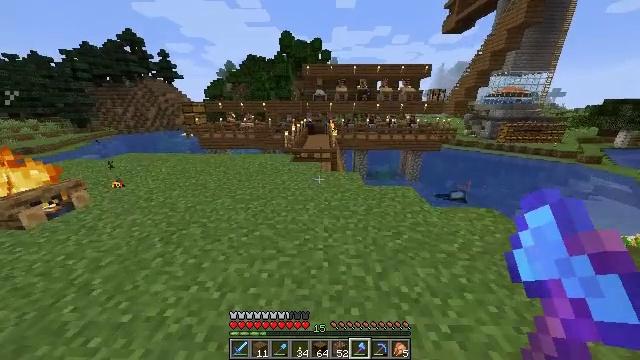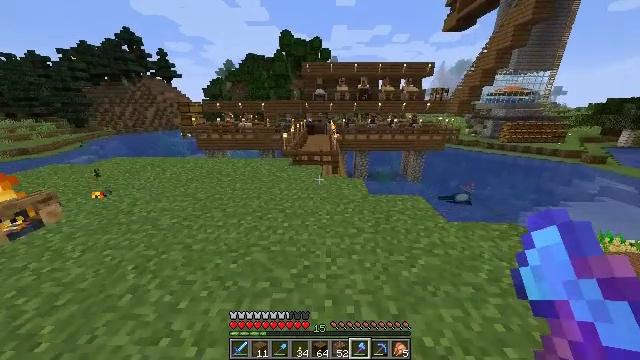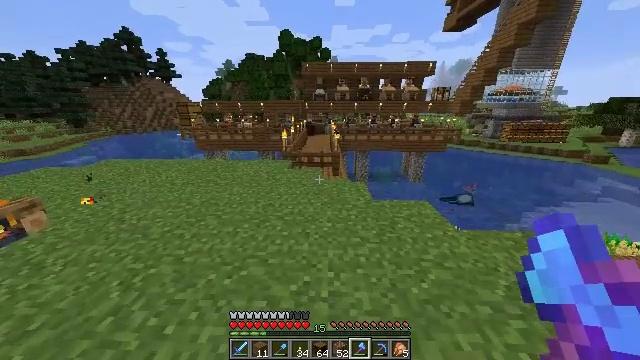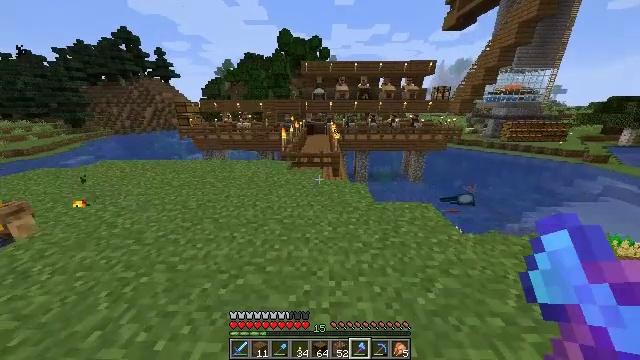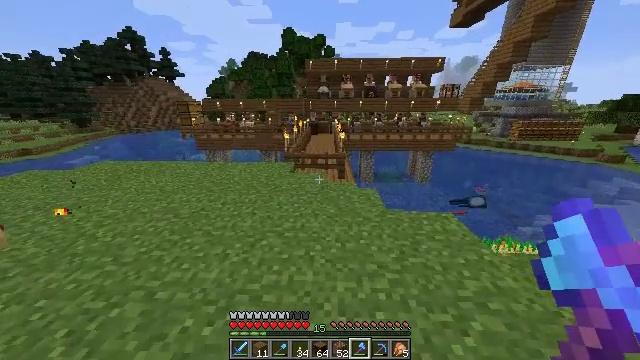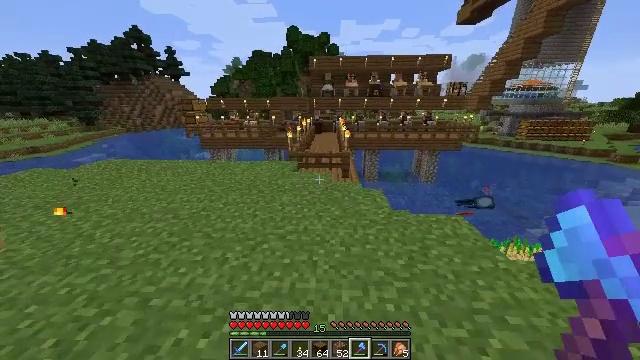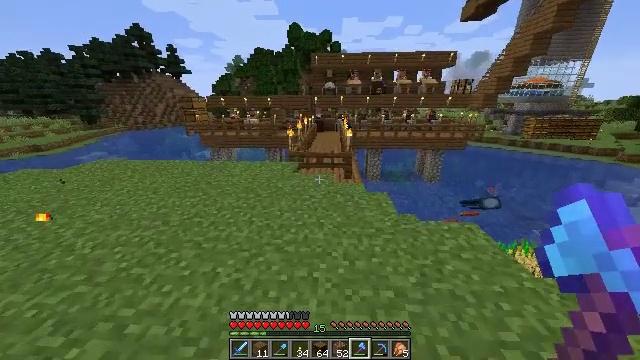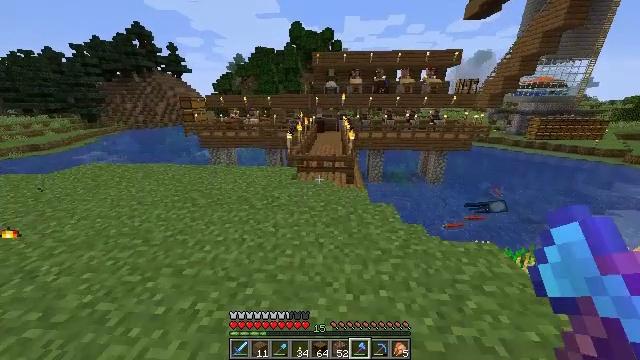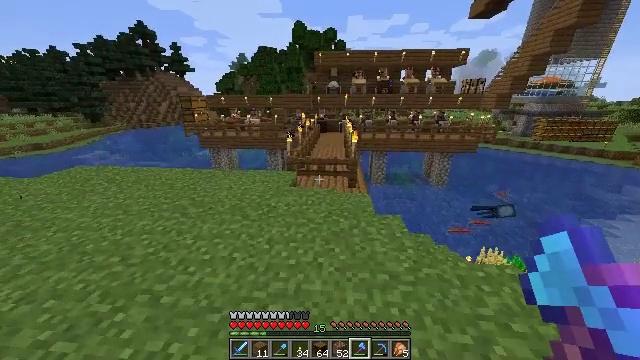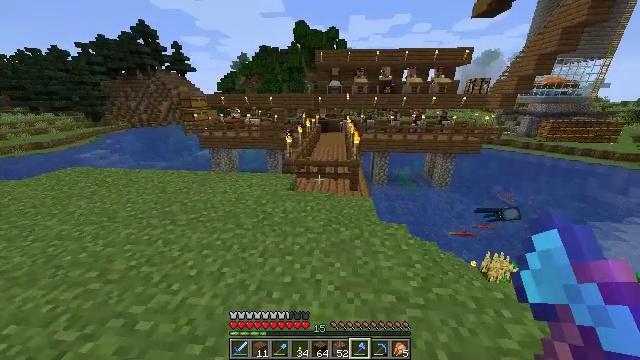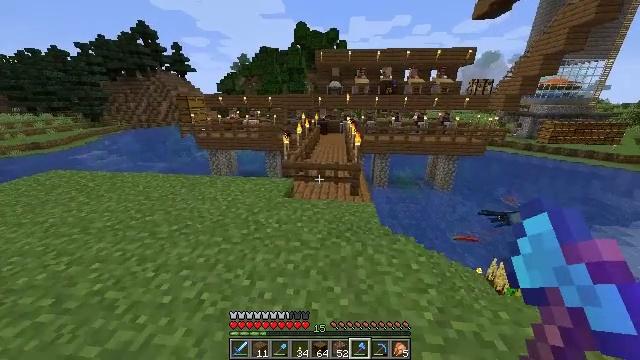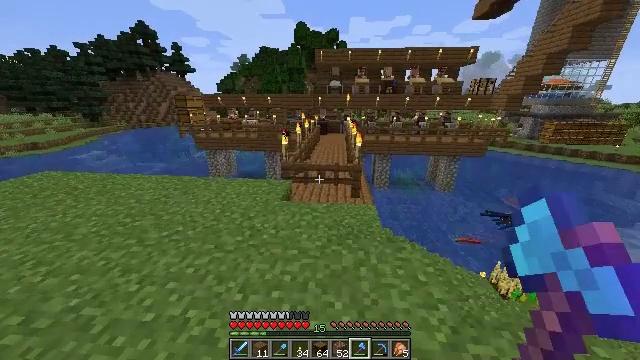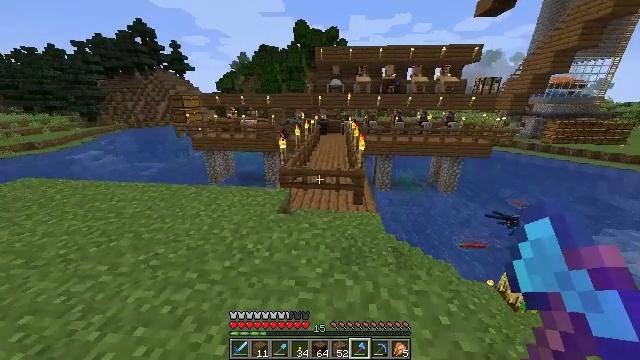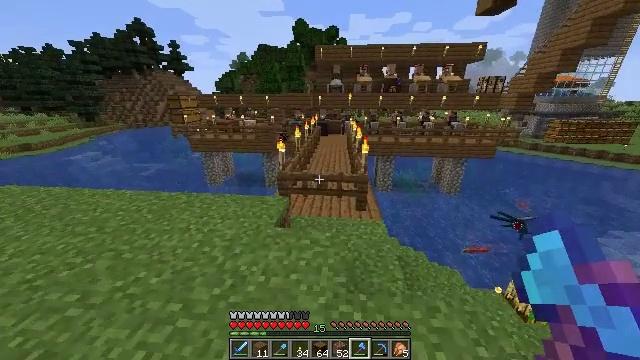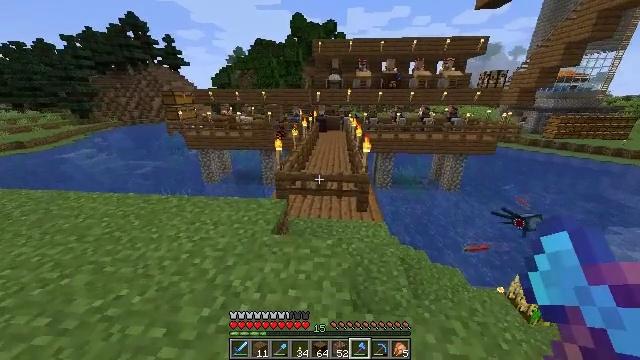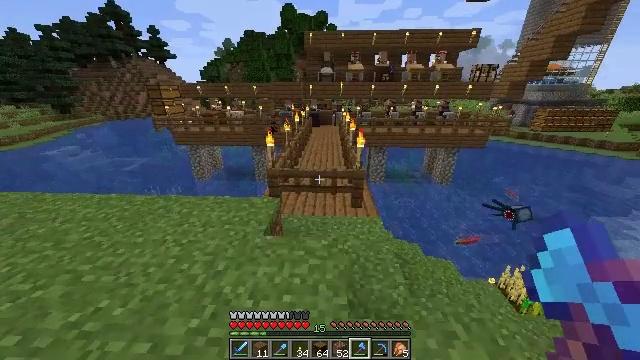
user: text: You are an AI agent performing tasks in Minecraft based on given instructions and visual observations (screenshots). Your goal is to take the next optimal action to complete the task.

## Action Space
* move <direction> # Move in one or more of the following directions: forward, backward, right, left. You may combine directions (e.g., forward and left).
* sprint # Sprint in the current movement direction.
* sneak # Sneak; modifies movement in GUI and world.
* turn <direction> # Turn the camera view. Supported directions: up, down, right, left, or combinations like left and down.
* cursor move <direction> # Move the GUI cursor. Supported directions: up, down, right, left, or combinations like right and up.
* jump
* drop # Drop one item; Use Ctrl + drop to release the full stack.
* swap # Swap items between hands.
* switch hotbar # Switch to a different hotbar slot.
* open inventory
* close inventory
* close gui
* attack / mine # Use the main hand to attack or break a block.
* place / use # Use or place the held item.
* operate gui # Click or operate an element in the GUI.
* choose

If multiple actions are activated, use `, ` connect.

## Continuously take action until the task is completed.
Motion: motion action
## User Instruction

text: Get some spruce planks and craft a spruce pressure plate.
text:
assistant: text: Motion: move forward, sprint
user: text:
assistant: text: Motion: move forward, sprint
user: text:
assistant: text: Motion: move forward, sprint
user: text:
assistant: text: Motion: move forward, turn left
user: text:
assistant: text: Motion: move forward, turn left
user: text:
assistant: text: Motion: move forward, sprint
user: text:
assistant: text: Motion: move forward, sprint
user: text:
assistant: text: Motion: move forward, sprint
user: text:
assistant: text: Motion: move forward
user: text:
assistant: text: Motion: move forward
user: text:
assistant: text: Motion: move forward, sprint
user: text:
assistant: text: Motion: move forward, sprint
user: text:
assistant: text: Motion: move forward, sprint
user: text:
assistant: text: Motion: move forward, sprint, turn down
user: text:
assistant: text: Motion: move forward, turn right and down
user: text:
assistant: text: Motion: move forward
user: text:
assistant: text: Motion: move forward
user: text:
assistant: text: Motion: move forward
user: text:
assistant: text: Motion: move forward
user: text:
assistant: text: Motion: move forward
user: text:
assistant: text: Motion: move forward, jump
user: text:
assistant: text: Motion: move forward, jump
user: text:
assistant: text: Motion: move forward, jump
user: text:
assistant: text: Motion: move forward, jump
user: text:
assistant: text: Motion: move forward, jump
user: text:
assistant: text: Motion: move forward, jump
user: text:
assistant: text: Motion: move forward, jump
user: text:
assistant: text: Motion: move forward, jump
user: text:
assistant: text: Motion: move forward, jump
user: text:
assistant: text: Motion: move forward, jump